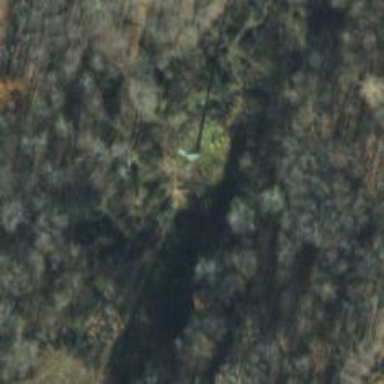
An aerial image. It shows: Power tower.